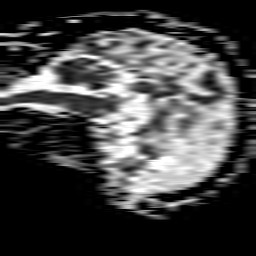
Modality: ADC
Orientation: sagittal
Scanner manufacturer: philips
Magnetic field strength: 1.5 T
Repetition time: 3.882 s
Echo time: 0.09873 s